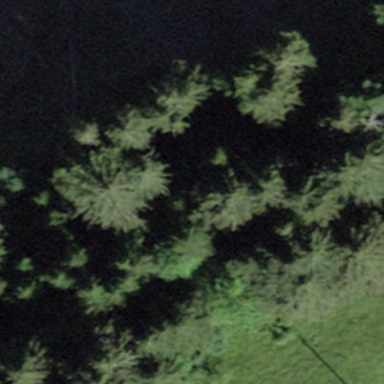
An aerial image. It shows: Forest area.